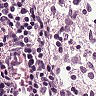
Metastatic tissue present: no